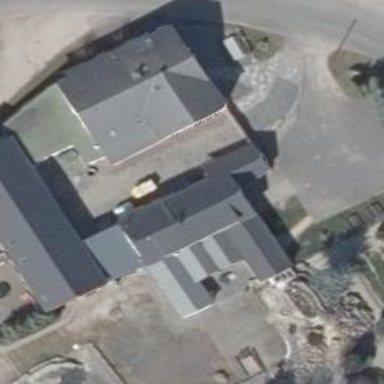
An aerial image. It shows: Guest house building.